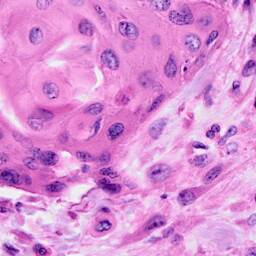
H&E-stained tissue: Cervix